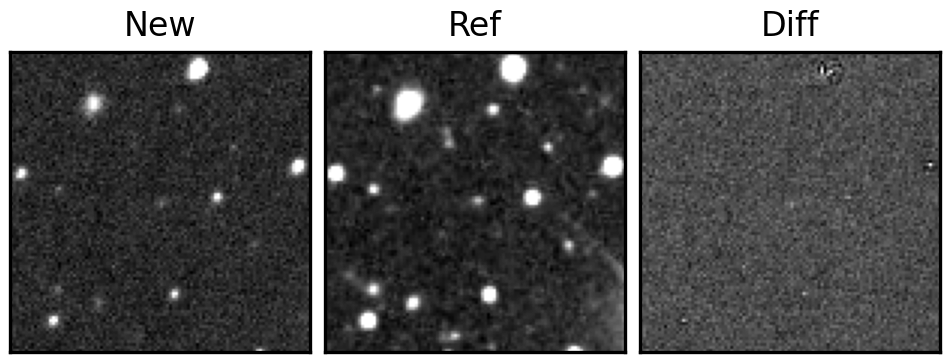
Label: real